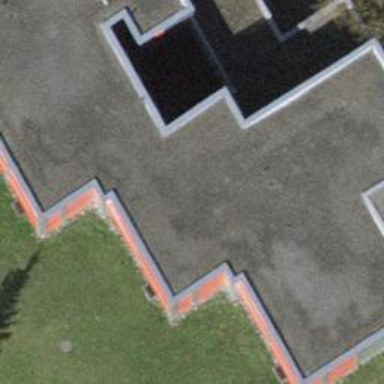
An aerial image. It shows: School building.